Question: I need to restore a hidden window when tray icon is clicked. I've actually already found partial solution:
'''
tray_icon.addMouseListener(new MouseListener() {
@Override
public void mouseClicked( MouseEvent e ) {
//Gui.this refers to my frame
Gui.this.setVisible(true);
}
});
'''
This will show the frame if it's behind another window. It will put the frame on top. But if I minimize the frame, it doesn't show the window. It's interesting however, that it slightly highlights the taskbar tab:

Taskbar flashing is nice, but it's not enough:
-
Note that I plan to allow "minimize to tray" function. This means I'll be even hiding the window completely (provided Java allows it). It still must be possible to show it.
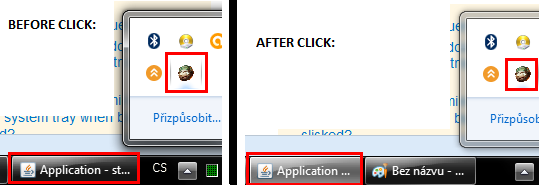
Answer: Along with 'setVisible', there's other thing to be set:
'''
Gui.this.setState(Frame.NORMAL);
'''
When minimized, the frame's state is Frame.ICONIFIED.
This is the complete callback to restore the hidden frame:
'''
tray_icon.addMouseListener(new MouseListener() {
@Override
public void mouseClicked( MouseEvent e ) {
Gui.this.setVisible(true);
Gui.this.setState (Frame.NORMAL);
}
}
'''
And this is what I use to hide the window and taskbar panel (minimize to tray):
'''
this.addWindowListener(new WindowAdapter()
{
@Override
public void windowIconified(WindowEvent event) {
//Hides it from screen
Gui.this.setState(Frame.ICONIFIED);
//Hides it from taskbar and screen
Gui.this.setVisible(false);
}
});
'''